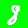
Digit: 8